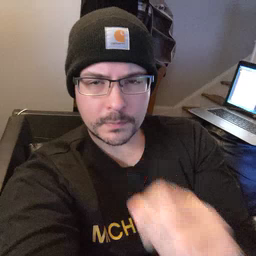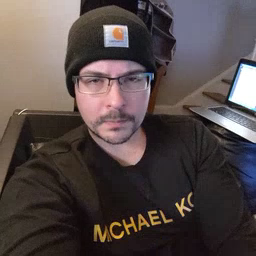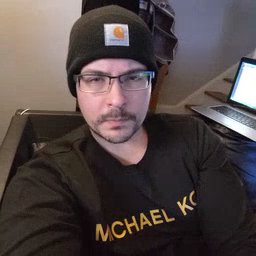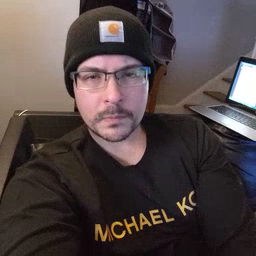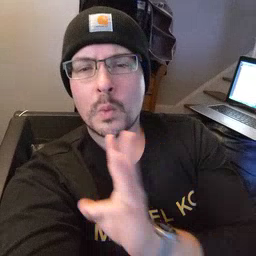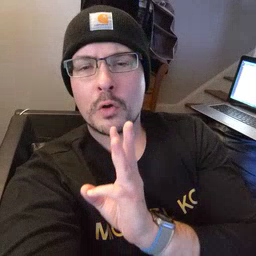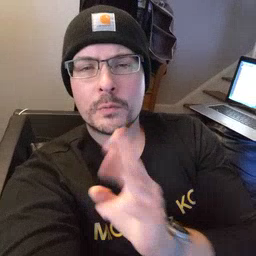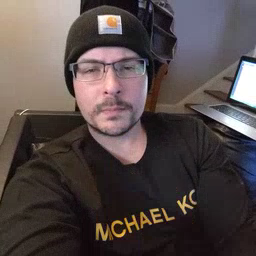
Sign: water